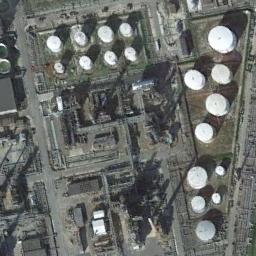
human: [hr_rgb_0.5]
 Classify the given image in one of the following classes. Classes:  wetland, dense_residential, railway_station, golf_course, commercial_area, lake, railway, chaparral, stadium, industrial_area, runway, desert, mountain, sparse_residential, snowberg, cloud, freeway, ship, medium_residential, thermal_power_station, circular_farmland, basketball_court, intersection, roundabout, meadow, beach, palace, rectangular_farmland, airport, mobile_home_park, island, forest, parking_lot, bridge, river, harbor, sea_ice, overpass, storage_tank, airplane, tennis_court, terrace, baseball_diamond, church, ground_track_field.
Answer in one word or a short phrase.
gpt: storage_tank